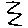
Label: zigzag